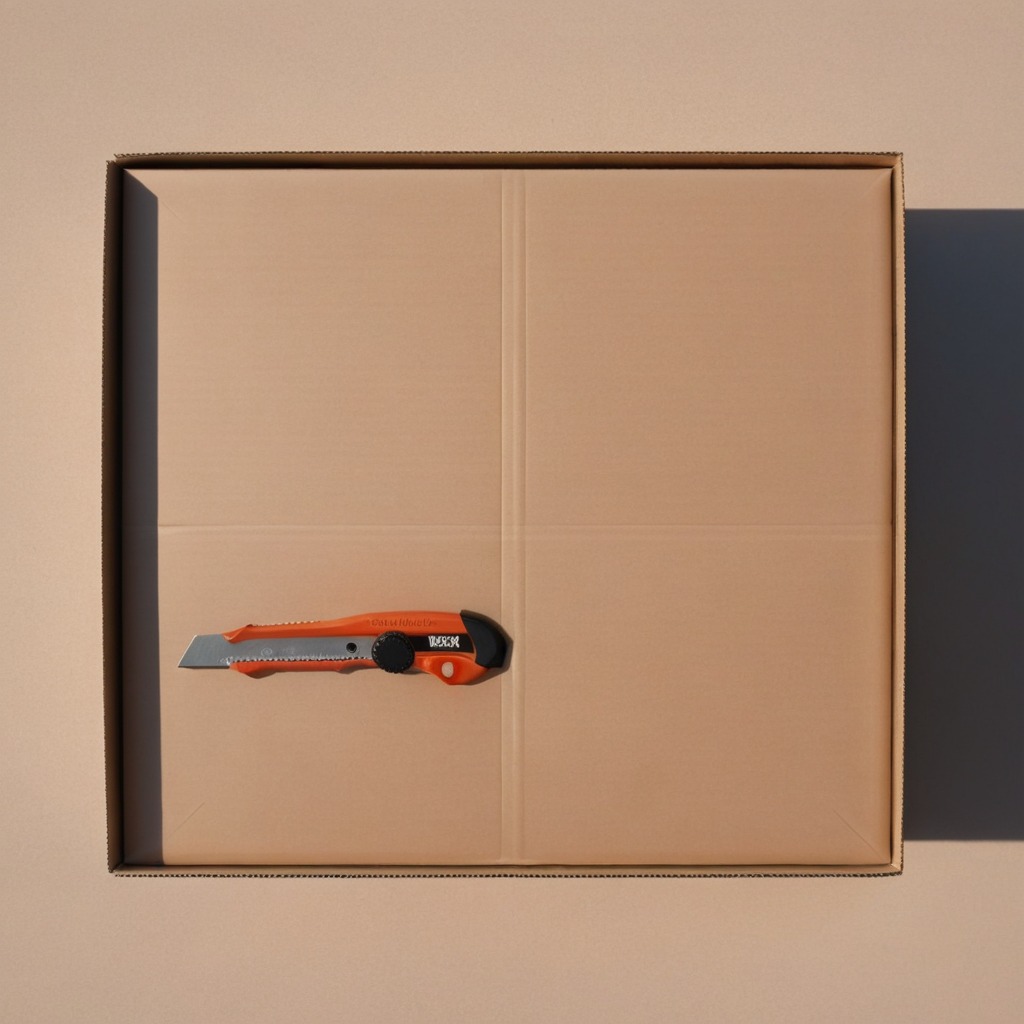
A utility knife lying on a clean dry cardboard box surface in an outdoor workshop during daytime bright natural light soft shadows slightly creased but